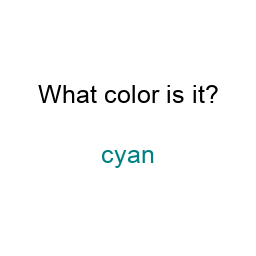
Color: teal
Color name shown: cyan
Background color: white
Question text color: black